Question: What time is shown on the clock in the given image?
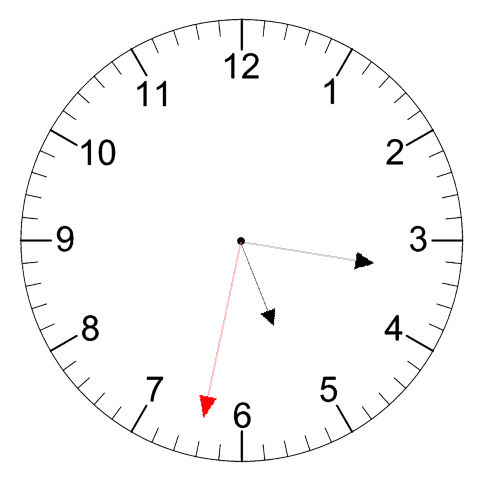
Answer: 05:16:32